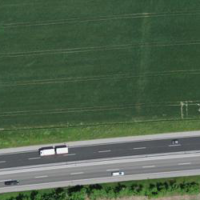
EUNIS habitat code: 57
Species observed at this site:
Milvus milvus
Vulpes vulpes